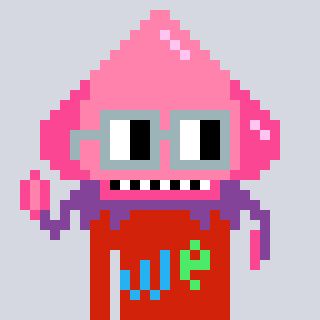
a pixel art character with square dark gray glasses, a squid-shaped head and a red-colored body on a cool background